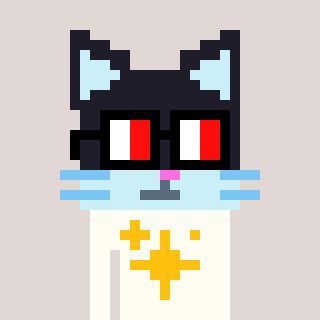
a pixel art character with square glasses with black frames and red eyes, a cat-shaped head and a grayscale-colored body on a warm background